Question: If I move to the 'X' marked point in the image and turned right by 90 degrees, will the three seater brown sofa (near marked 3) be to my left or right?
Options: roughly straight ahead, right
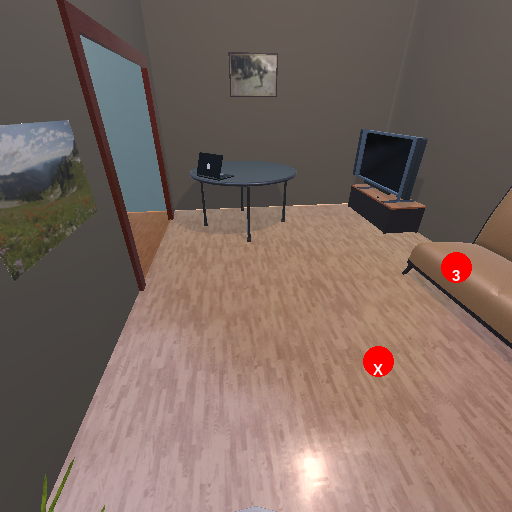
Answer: roughly straight ahead